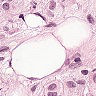
Metastatic tissue present: yes